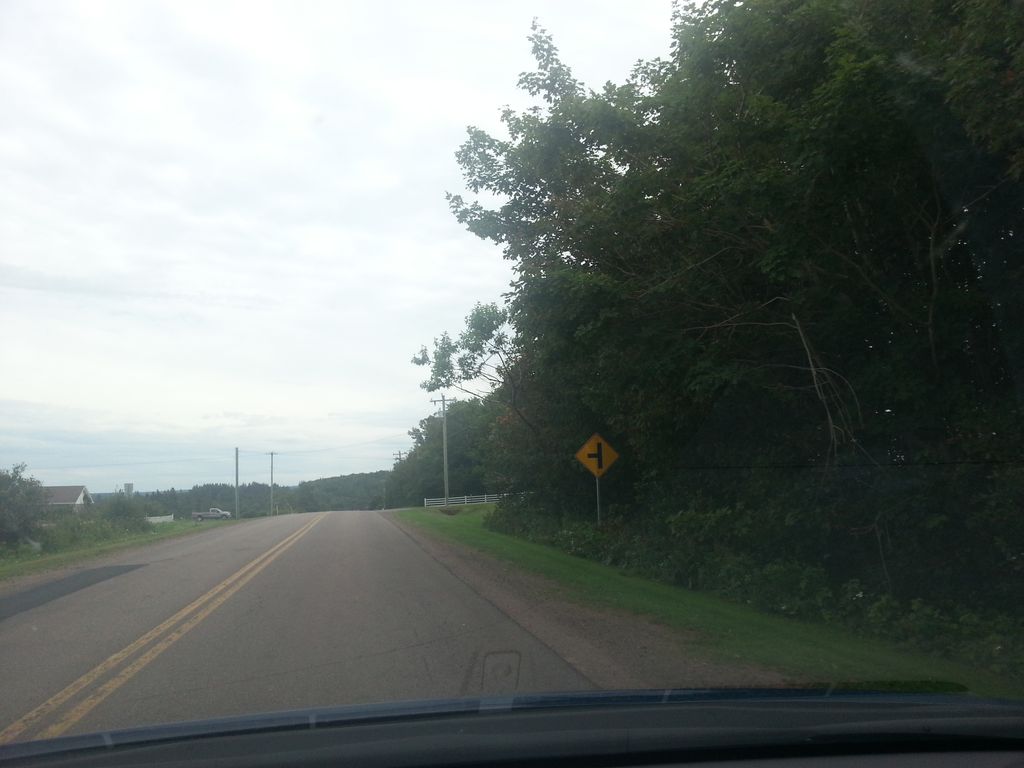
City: charlottetown